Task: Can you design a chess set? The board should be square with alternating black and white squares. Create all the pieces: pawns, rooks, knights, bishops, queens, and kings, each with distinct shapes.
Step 458:
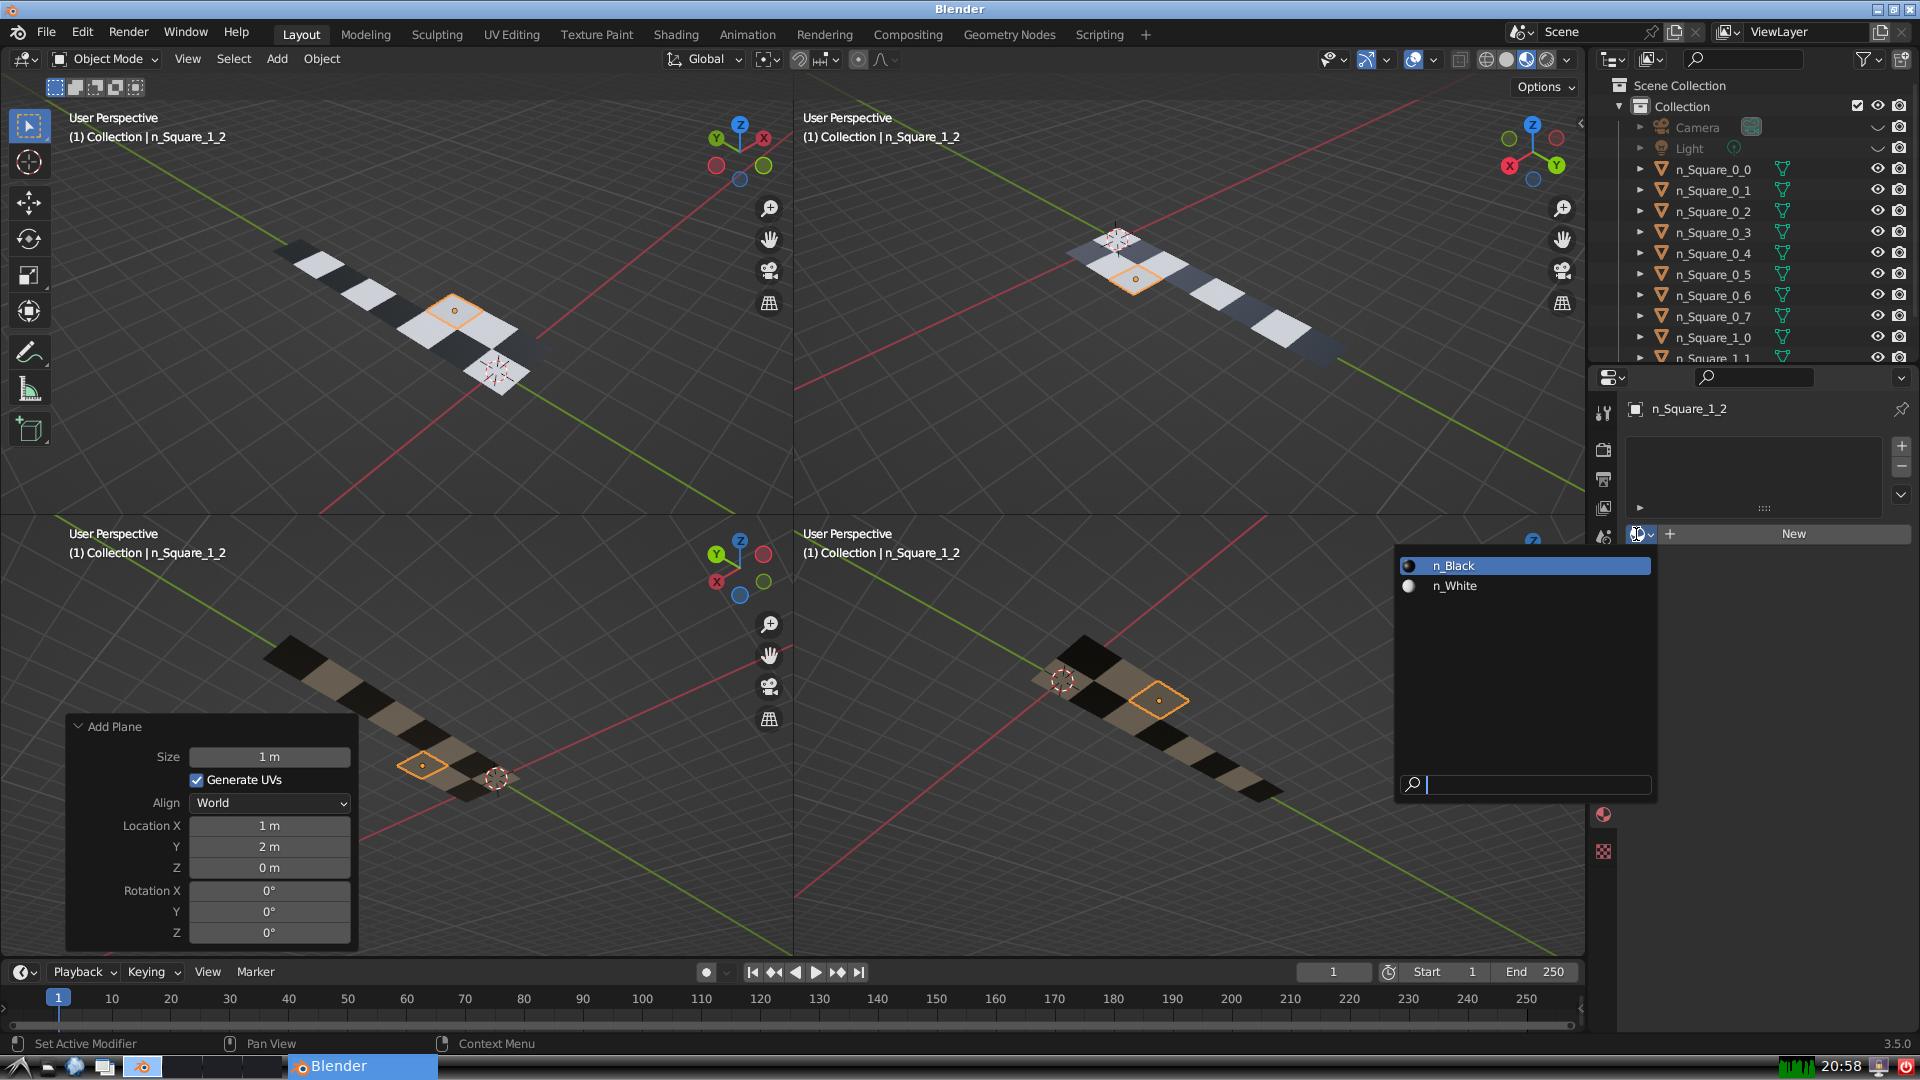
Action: input_text: n_Black